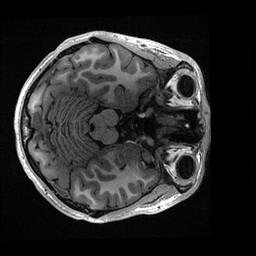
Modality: T1w
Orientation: axial
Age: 17
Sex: male
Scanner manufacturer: ge
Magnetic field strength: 3 T
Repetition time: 0.006952 s
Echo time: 0.00292 s